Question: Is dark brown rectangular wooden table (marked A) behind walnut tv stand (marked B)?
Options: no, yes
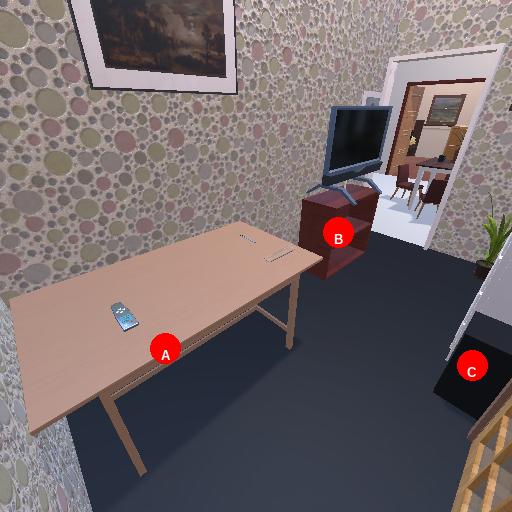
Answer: no